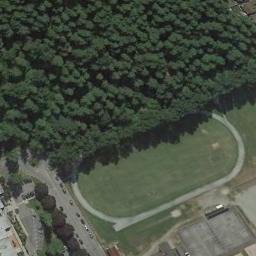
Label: ground_track_field